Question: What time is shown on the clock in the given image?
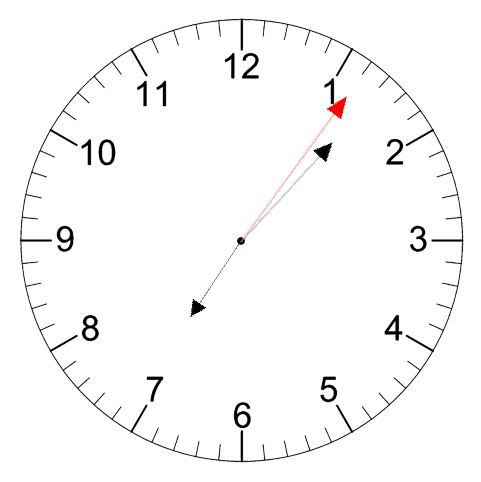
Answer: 07:07:06